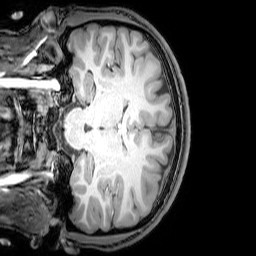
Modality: T1w
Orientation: coronal
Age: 21
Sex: male
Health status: healthy
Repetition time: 0.081 s
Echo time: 0.037 s